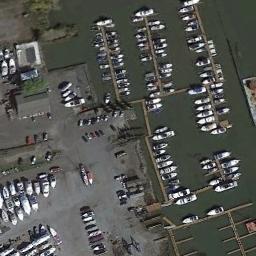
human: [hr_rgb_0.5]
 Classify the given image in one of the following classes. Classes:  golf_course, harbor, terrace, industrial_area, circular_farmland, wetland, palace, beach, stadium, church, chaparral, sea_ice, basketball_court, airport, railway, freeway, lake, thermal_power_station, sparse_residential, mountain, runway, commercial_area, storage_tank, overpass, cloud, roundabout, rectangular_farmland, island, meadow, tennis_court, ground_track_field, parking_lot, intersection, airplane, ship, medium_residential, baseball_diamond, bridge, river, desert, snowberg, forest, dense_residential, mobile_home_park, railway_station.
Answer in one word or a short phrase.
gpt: harbor